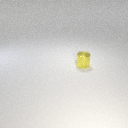
small yellow metal cylinder